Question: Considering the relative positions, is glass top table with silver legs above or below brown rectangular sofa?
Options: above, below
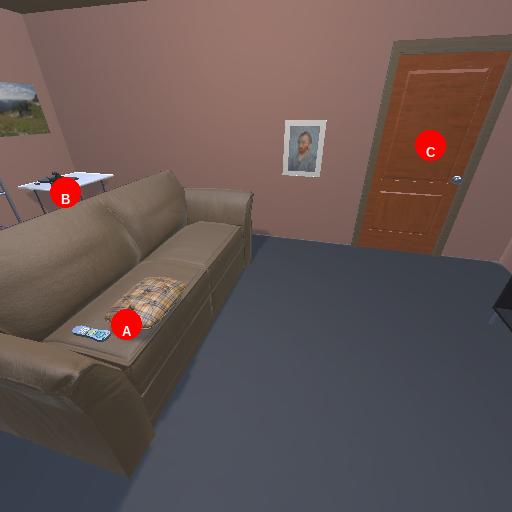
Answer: above